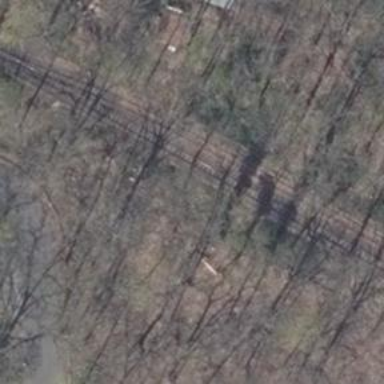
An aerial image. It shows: Tram railway siding with electrified contact lines.